Question: I am using a scroll view to use the zoom feature and I have multiple images in a view and whenever I run it, this error occurs.

I am wondering how to fix this error, and if I am using the view correctly. Also, if anyone knows what the error means, please tell me.
Here is my code:
'''
import UIKit
import AVFoundation
import AVKit
class ViewController: UIViewController, UIScrollViewDelegate {
@IBOutlet weak var scrollView: UIScrollView!
@IBOutlet weak var imageView: UIImageView!
override func viewDidLoad() {
super.viewDidLoad()
self.scrollView.minimumZoomScale = 3.0
self.scrollView.maximumZoomScale = 6.0
}
}
'''
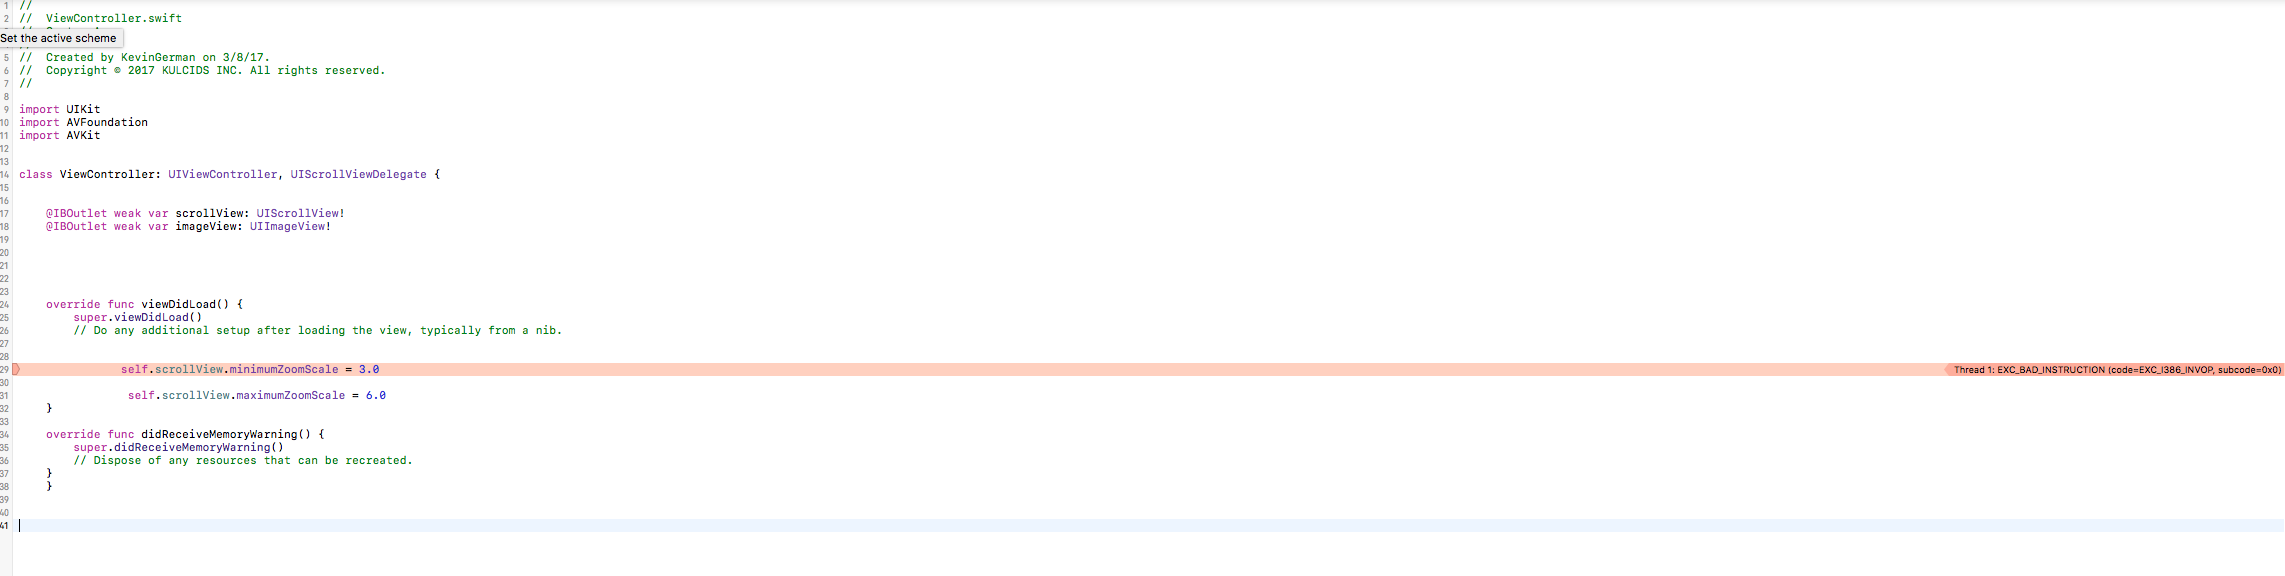
Answer: I copied the code and it works perfectly on mine using Swift 3.0. I would suggest to start a new project and copy your code.